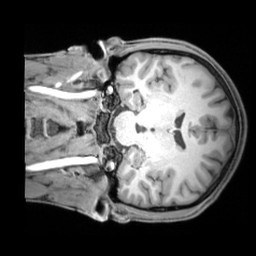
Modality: T1w
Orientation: coronal
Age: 21
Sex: male
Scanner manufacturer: siemens
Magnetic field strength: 3 T
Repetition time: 1.97 s
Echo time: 0.00206 s